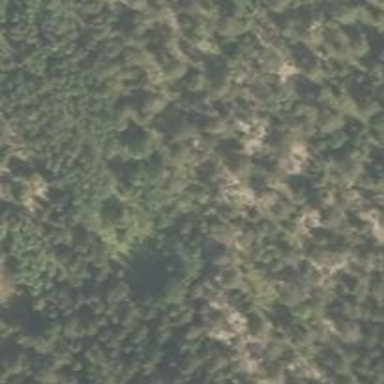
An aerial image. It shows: Natural cliff.